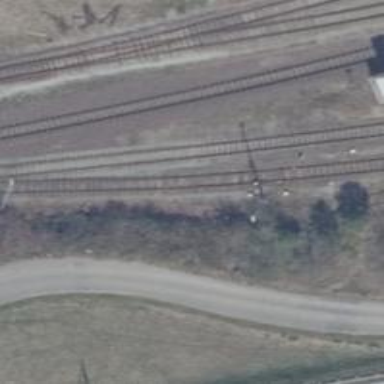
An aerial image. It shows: Wedge is used for the railway derail.